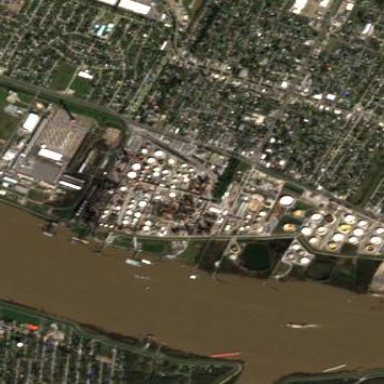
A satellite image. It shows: Industrial area with refinery. The works at this location are man-made.